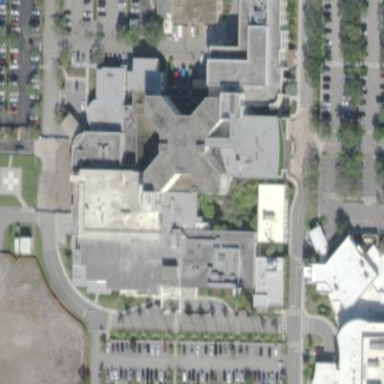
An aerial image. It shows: Healthcare facility identified as hospital.